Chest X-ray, PA view. Patient: 61 years old, sex F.
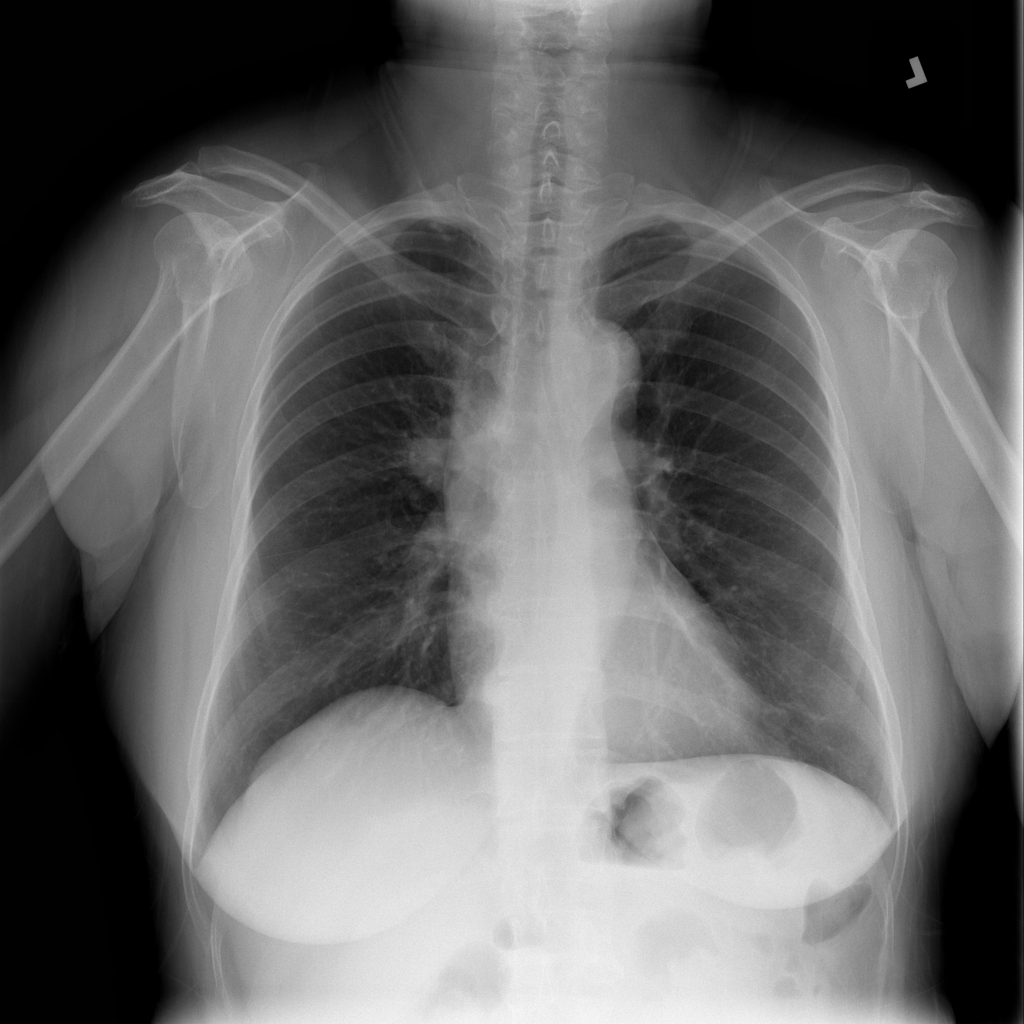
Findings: Mass